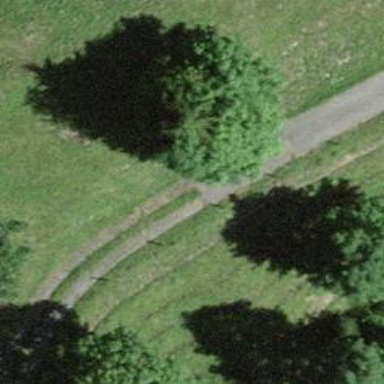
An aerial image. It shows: Grass track.